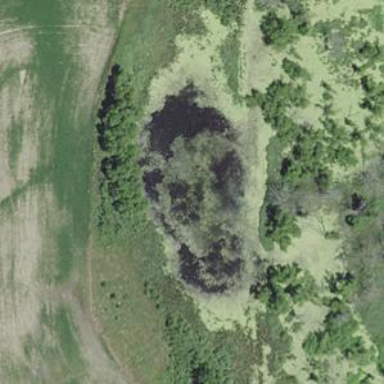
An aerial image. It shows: Pond surrounded by natural water.